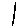
Label: line